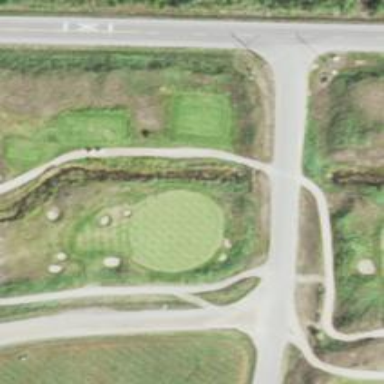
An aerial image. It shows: Golf hole.